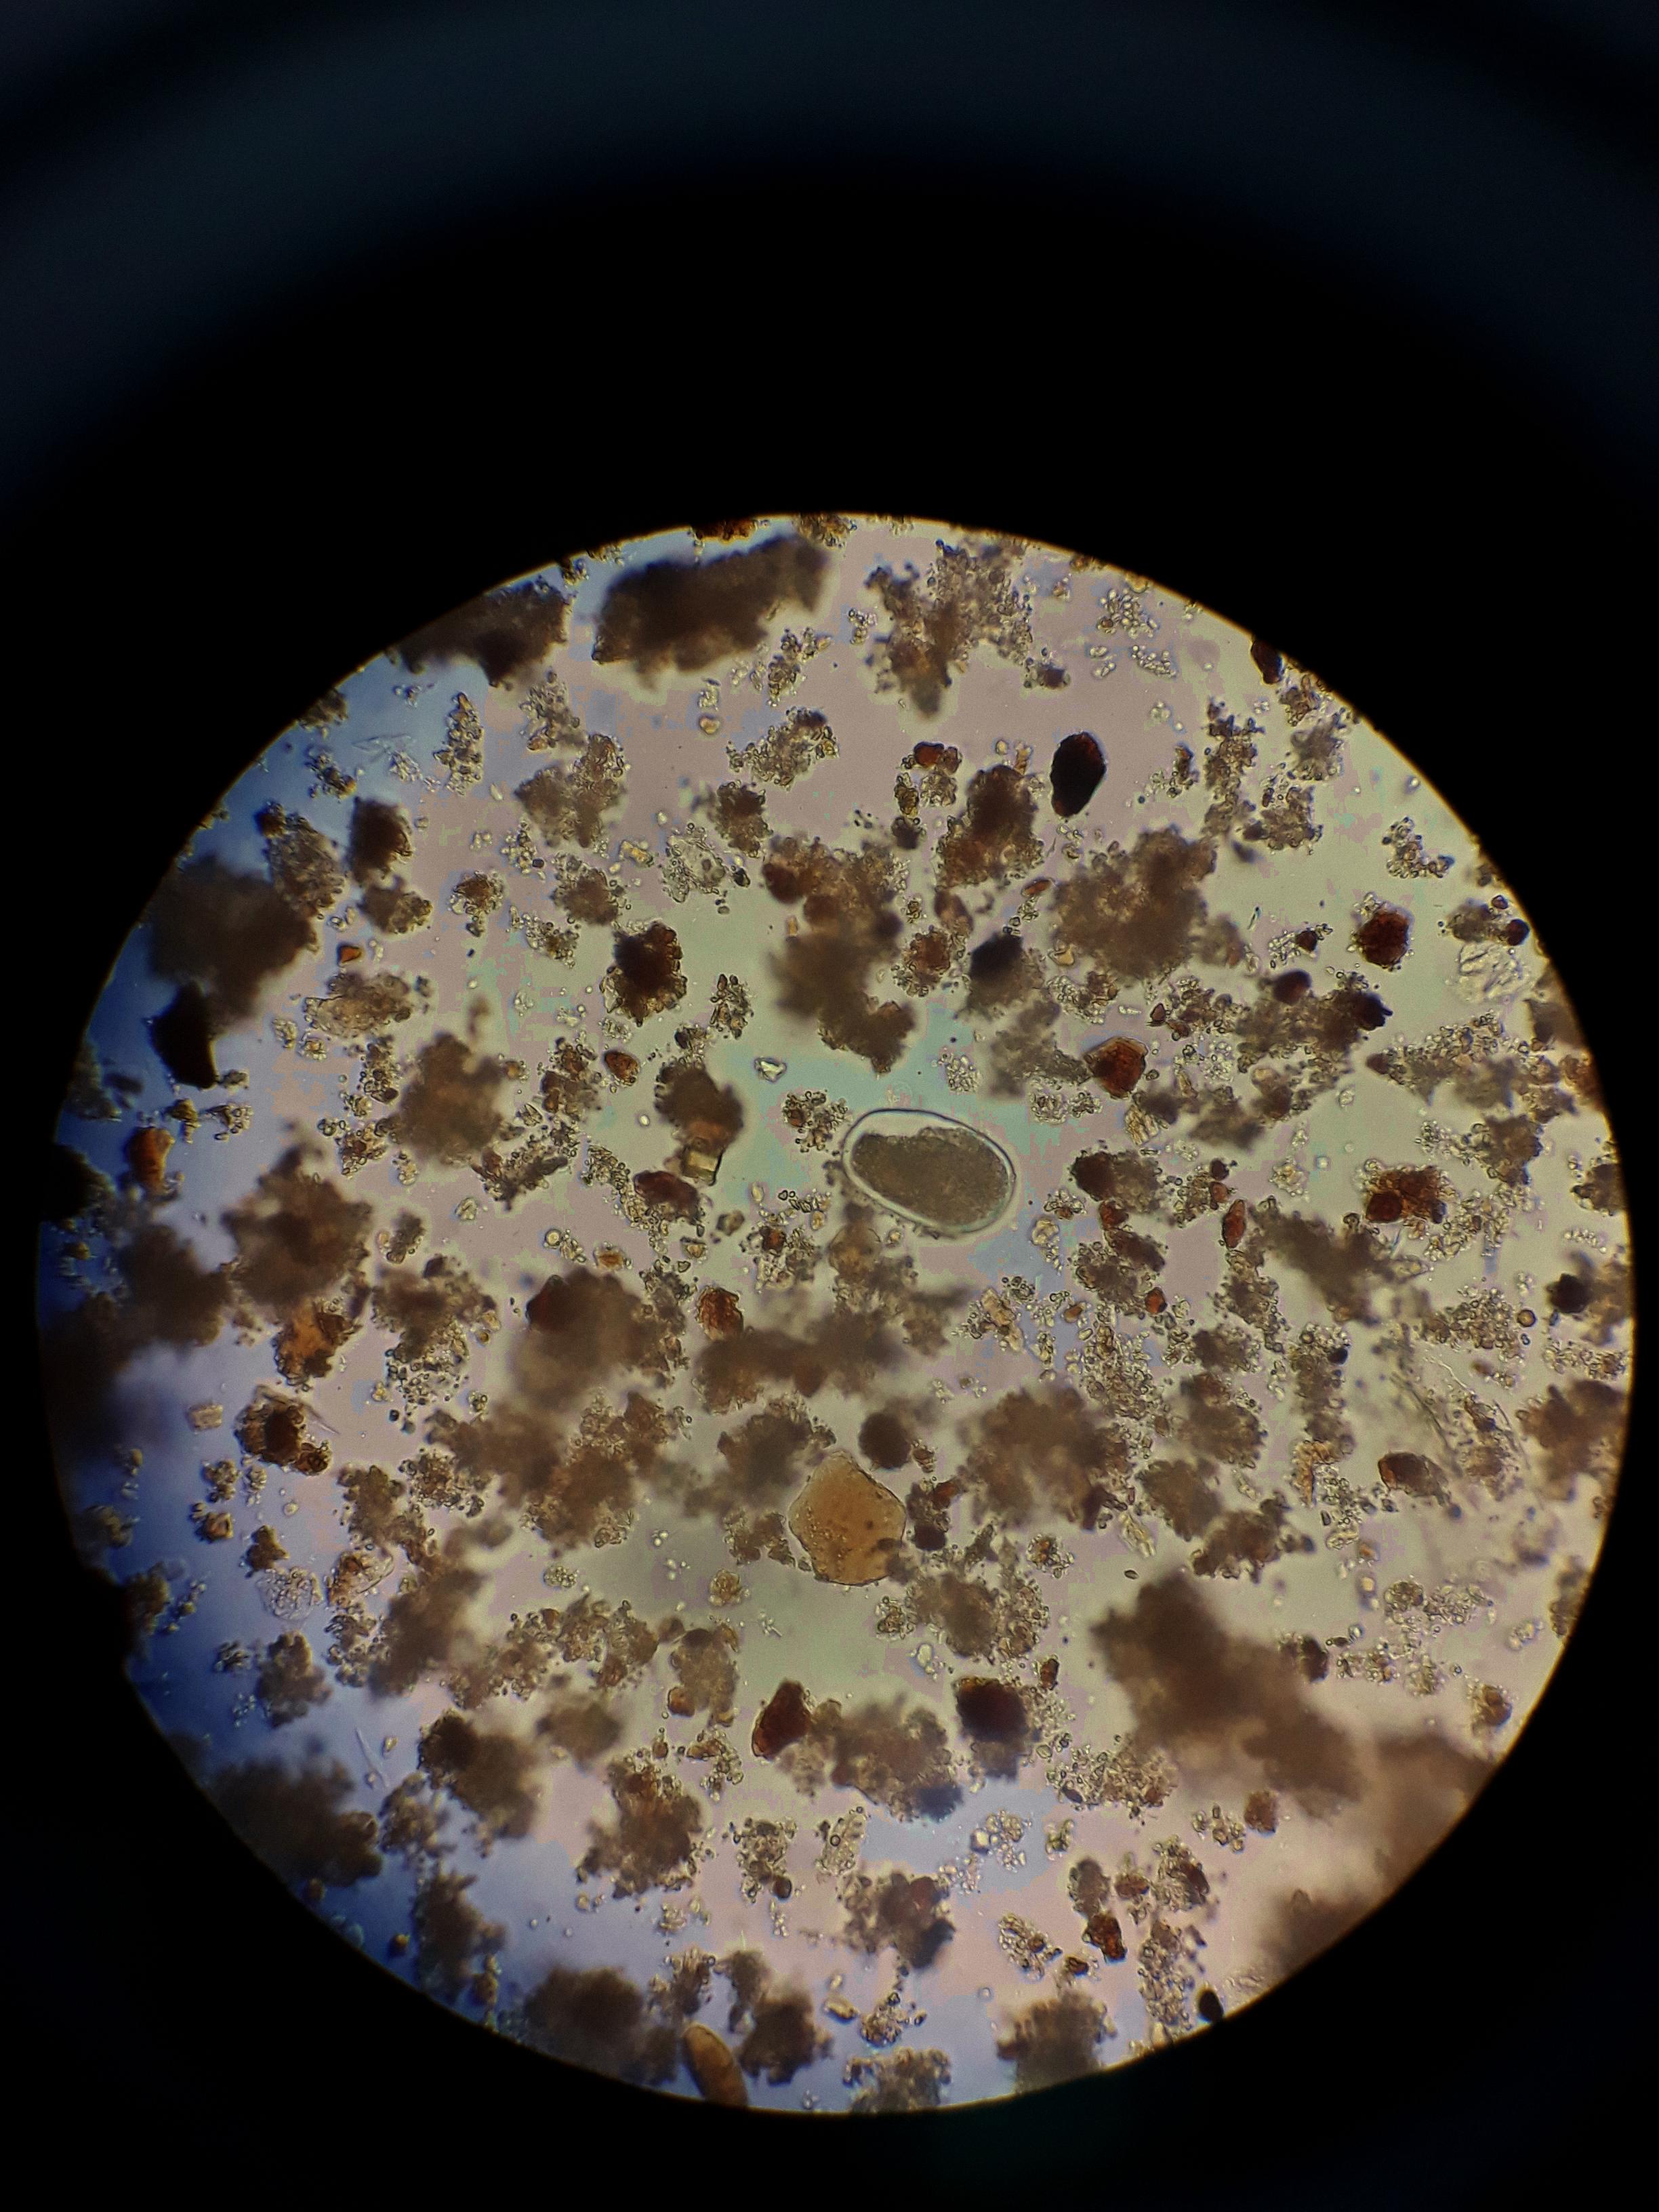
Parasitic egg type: Hookworm egg